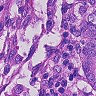
Metastatic tissue present: yes